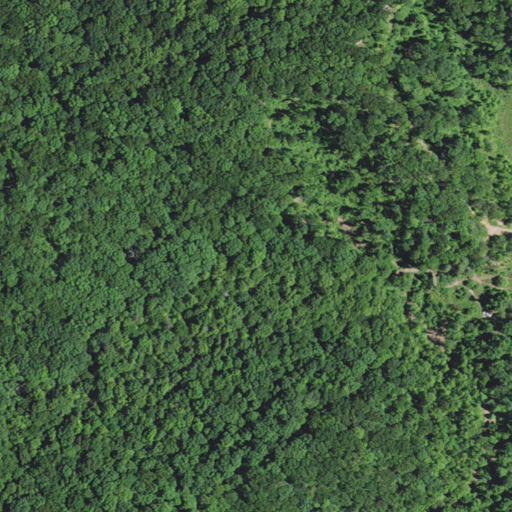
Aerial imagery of gap in Kentucky named Windy Gap containing deciduous forest, shrub, and mixed forest